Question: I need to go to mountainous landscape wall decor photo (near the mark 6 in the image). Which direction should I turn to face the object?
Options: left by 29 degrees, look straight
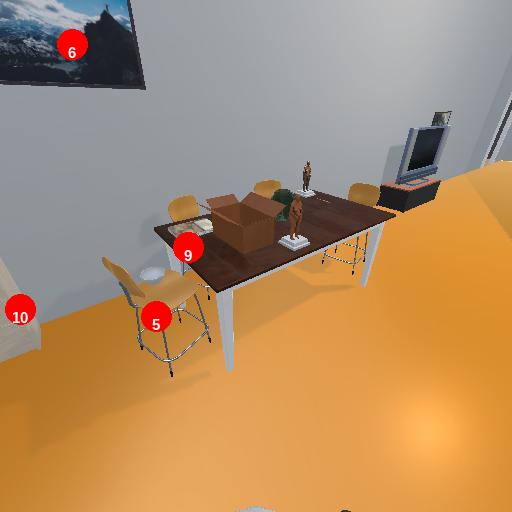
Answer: left by 29 degrees